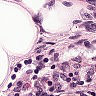
Metastatic tissue present: no